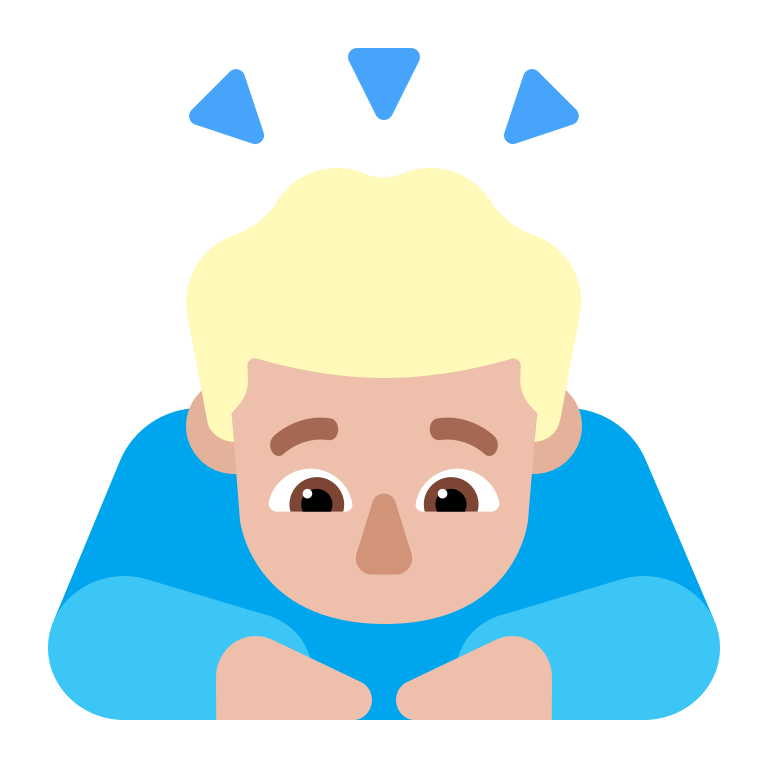
man bowing flat  light